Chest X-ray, PA view. Patient: 23 years old, sex F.
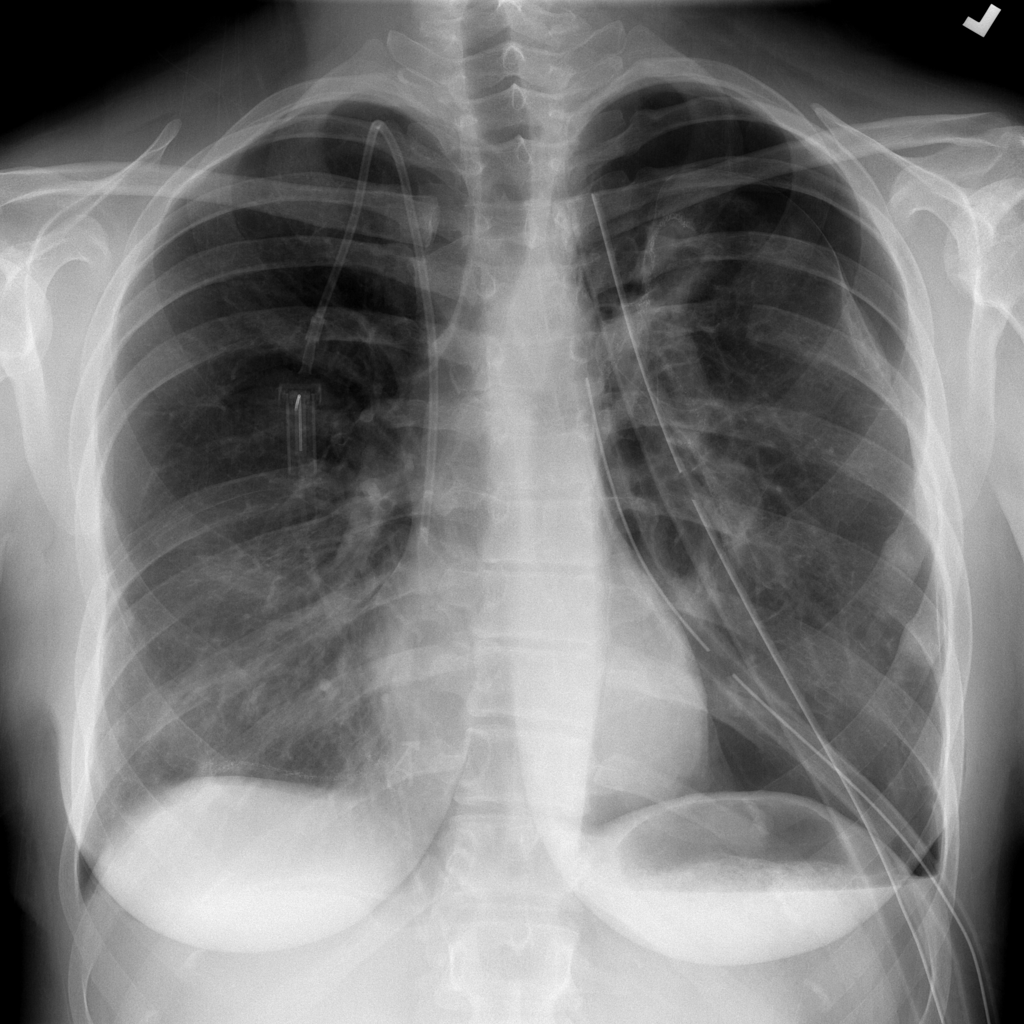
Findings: Effusion